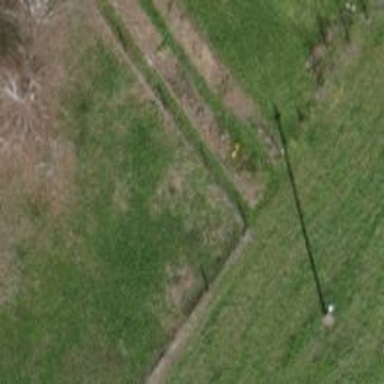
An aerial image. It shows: Fence.